Brain MRI, t2w sequence, axial 2D slice.
Patient: age 34, sex F, weight 95 kg, height 1.95 m
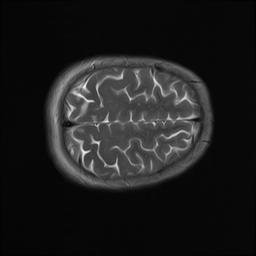